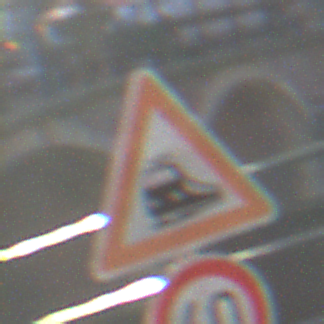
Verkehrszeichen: Bahnuebergang
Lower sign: Geschwindigkeit60
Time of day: SunriseSunset
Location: Outdoor (Urban)
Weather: PartlyCloudy
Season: Autumn
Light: Natural